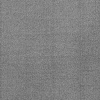
Atmospheric dust classification: dusty